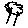
Label: tree